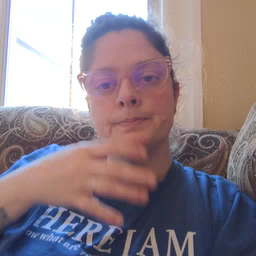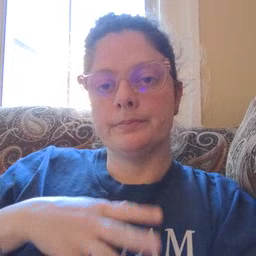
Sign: duck